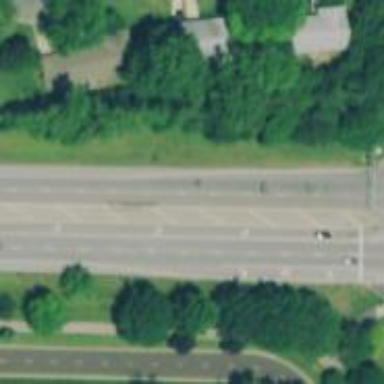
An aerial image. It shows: This image shows trunk highway that functions as expressway.